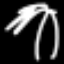
Label: palm tree